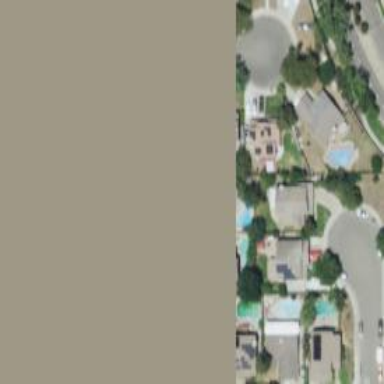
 perfect for leisure and relaxation on land."